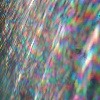
Label: sunburn